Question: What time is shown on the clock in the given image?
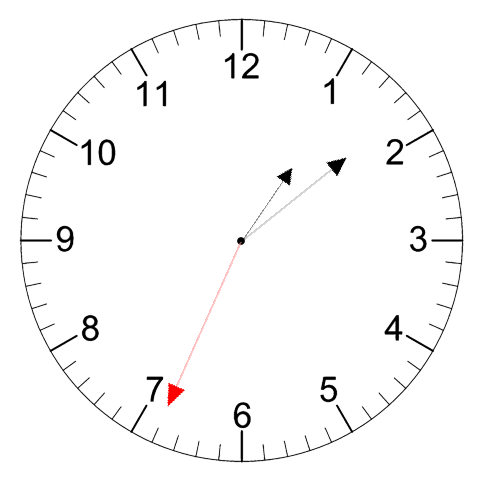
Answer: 01:08:34